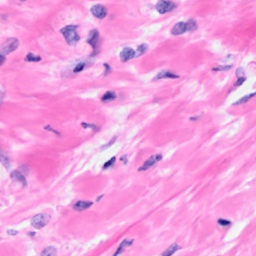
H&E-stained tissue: Breast